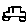
Label: car